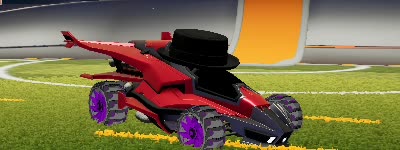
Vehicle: aftershock